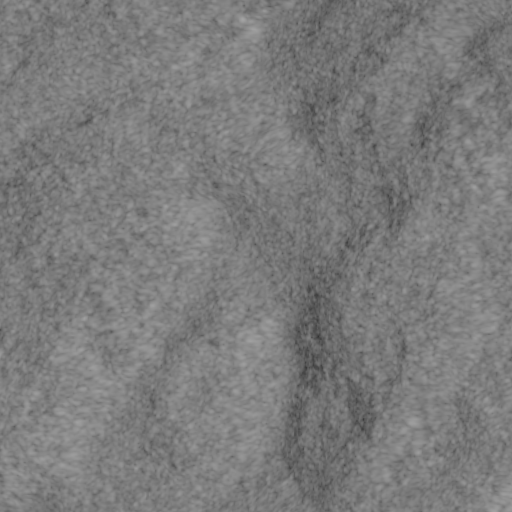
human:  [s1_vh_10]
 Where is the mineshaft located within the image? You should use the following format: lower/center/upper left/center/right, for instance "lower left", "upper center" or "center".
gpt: The mineshaft is located in the upper right of the image.
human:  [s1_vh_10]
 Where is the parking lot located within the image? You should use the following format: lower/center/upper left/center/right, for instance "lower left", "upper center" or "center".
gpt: The parking lot is located in the upper right of the image.
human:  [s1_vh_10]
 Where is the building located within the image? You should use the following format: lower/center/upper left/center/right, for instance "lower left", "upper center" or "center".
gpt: The building is located in the upper right of the image.
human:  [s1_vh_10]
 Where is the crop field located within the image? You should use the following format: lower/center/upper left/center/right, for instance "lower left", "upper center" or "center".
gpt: There is no crop field in the image.

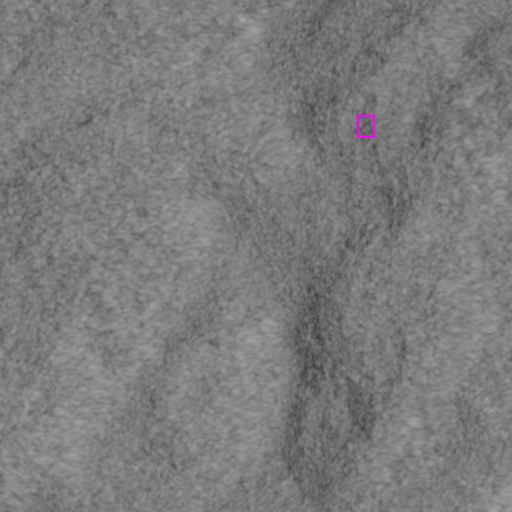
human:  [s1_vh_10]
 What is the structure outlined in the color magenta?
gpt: The structure outlined in magenta is a parking lot.
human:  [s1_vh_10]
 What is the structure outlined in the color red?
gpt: There is no red outline.